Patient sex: M
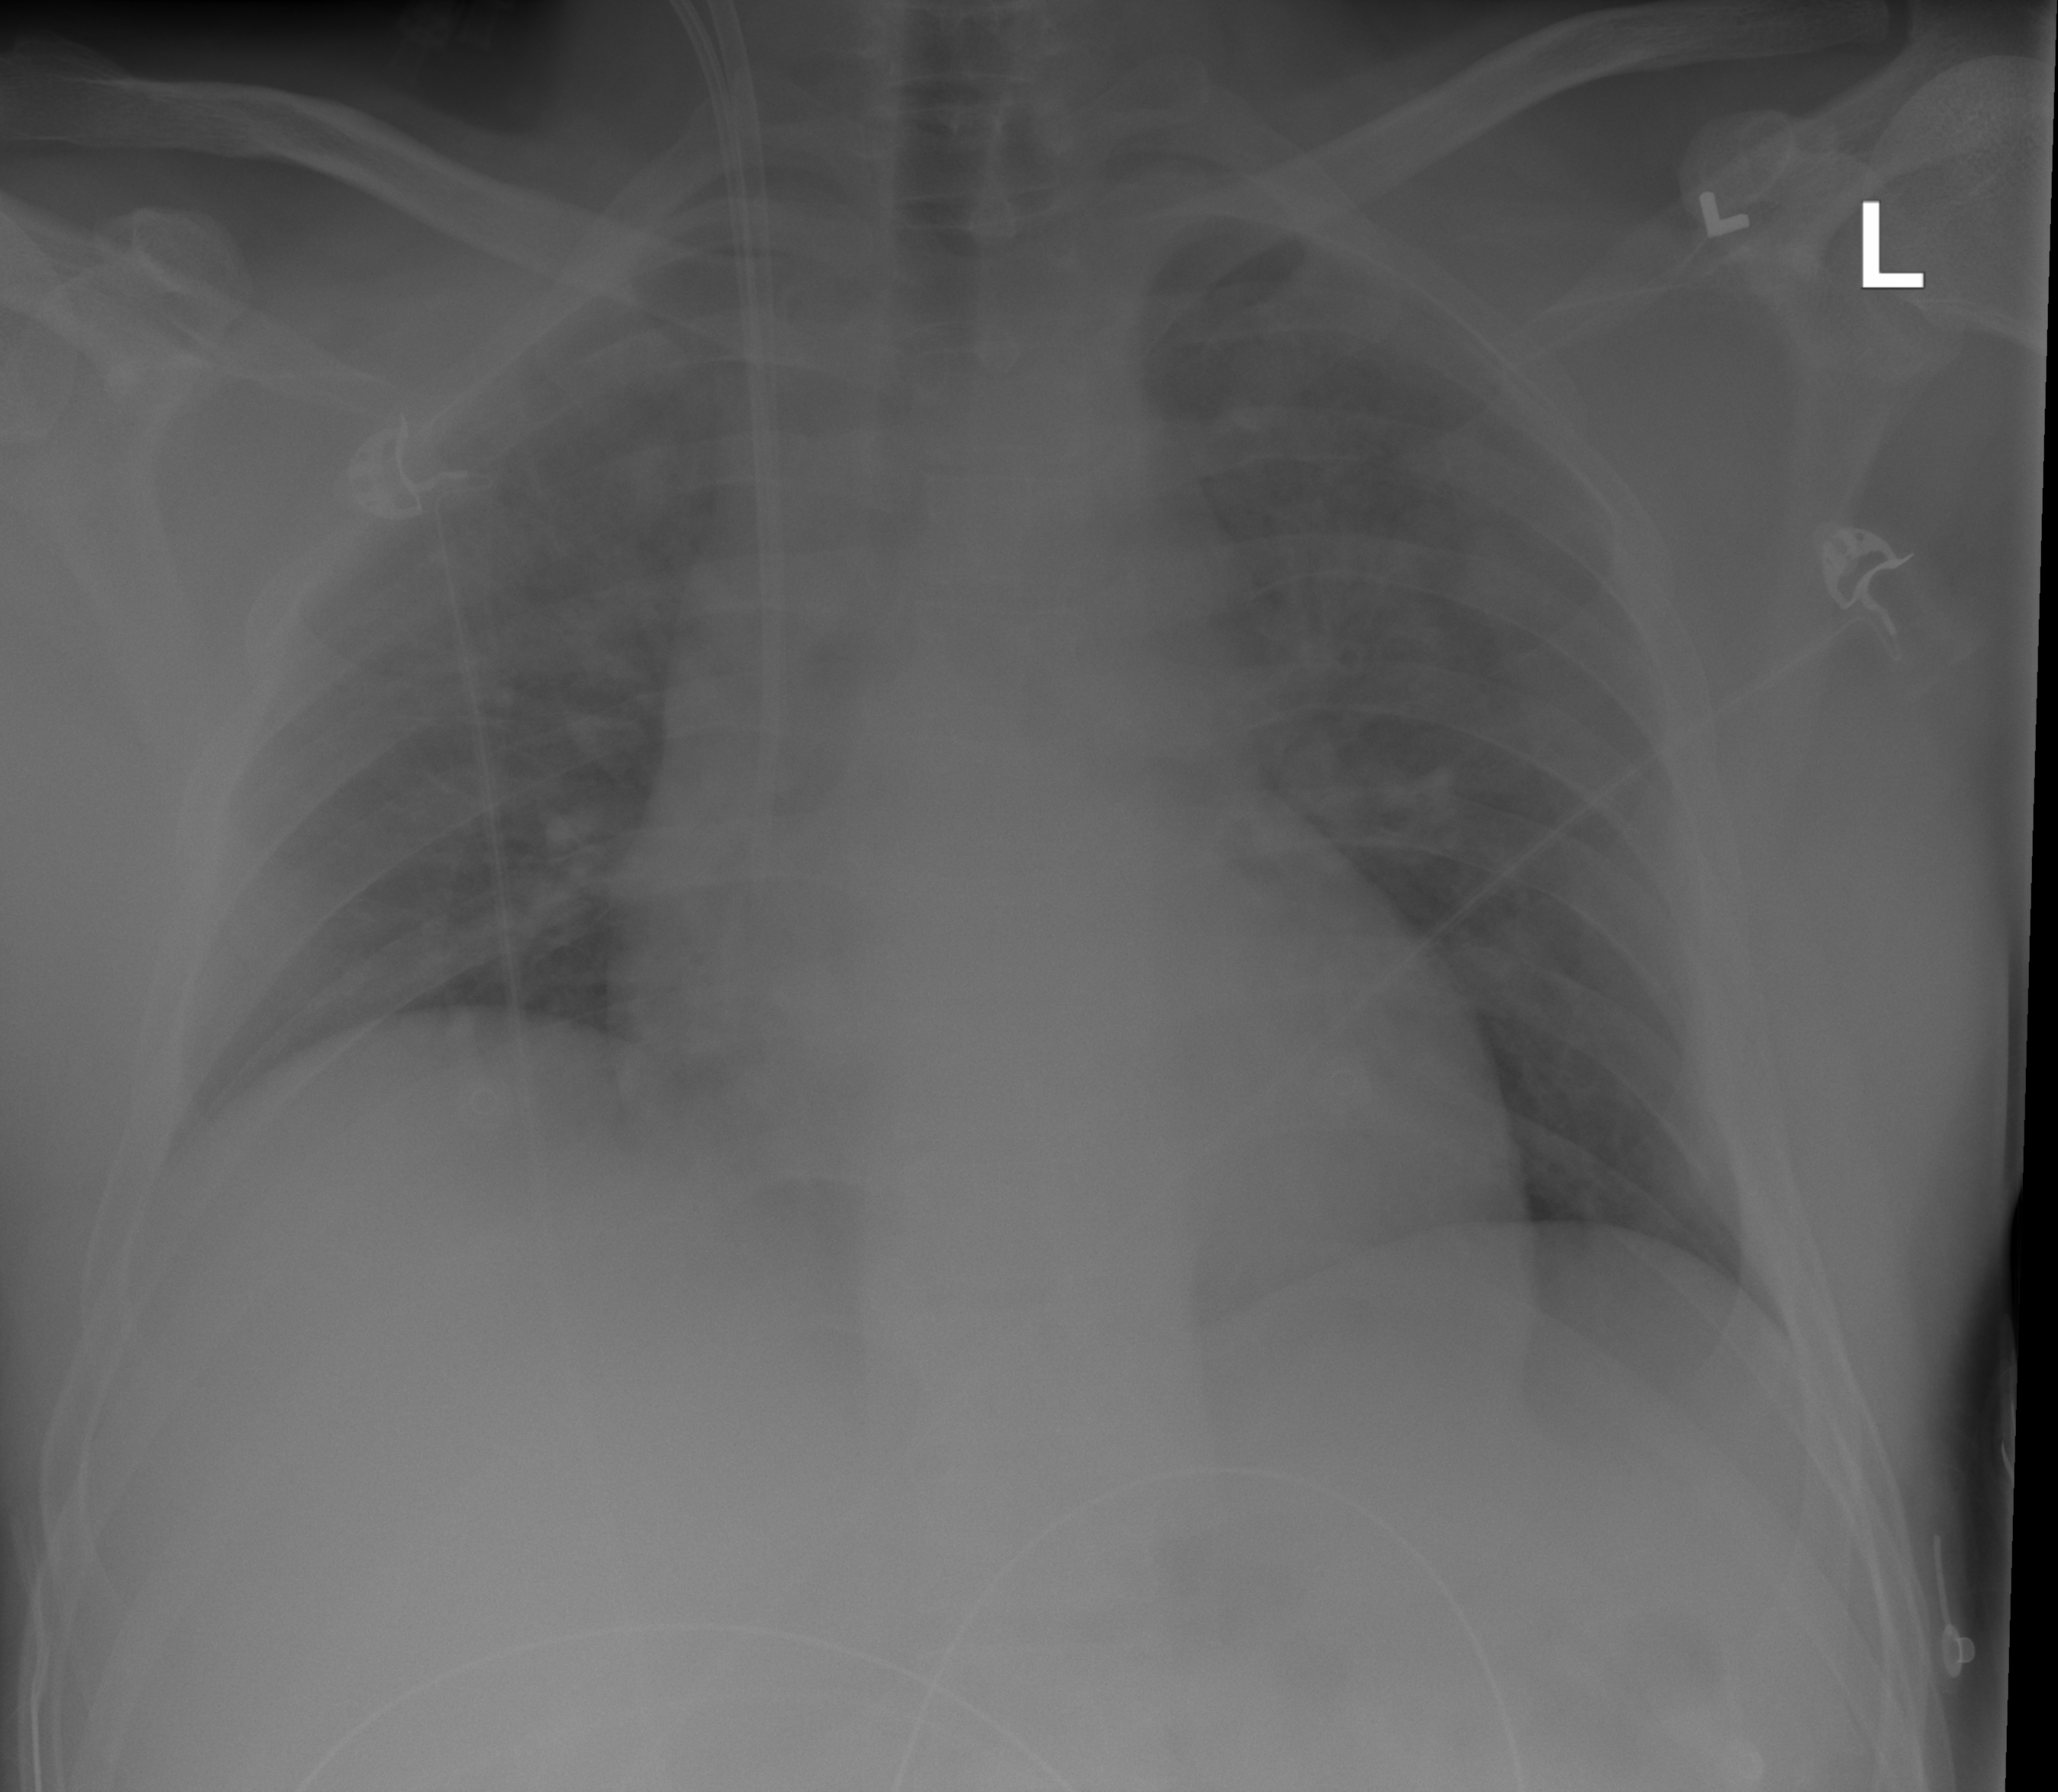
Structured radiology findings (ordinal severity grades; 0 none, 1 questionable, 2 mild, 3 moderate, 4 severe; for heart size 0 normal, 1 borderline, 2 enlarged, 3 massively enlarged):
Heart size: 2
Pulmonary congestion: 2
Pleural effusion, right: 0
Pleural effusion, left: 0
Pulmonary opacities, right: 0
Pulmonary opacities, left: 0
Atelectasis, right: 0
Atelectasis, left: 0